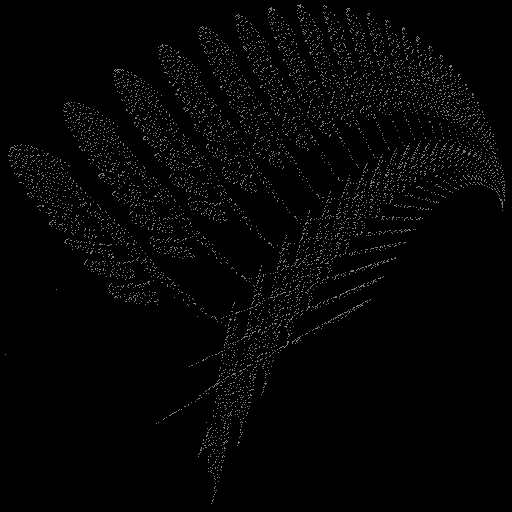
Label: newyorkfern